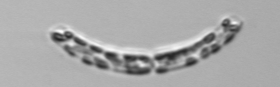
Label: Guinardia_striata